Field crop: maize
Growth stage: 2
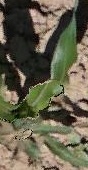
Species: maize